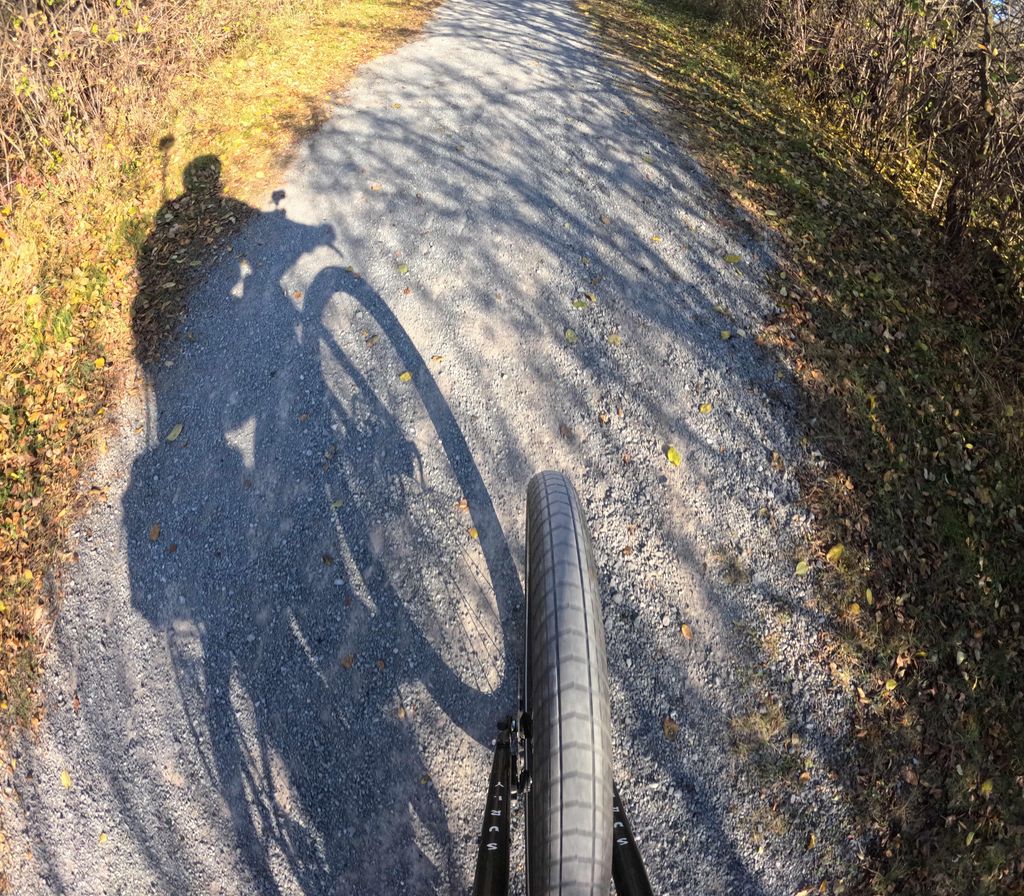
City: ottawa-gatineau